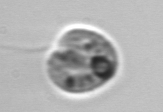
Label: Amoeba